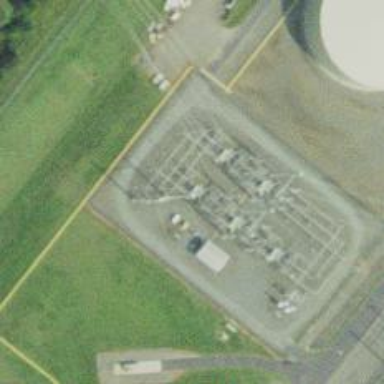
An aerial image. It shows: Switch used for power control.